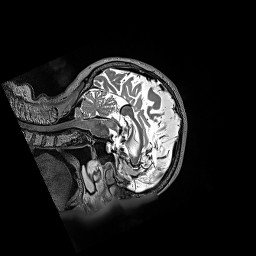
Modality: T2w
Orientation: sagittal
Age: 83
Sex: female